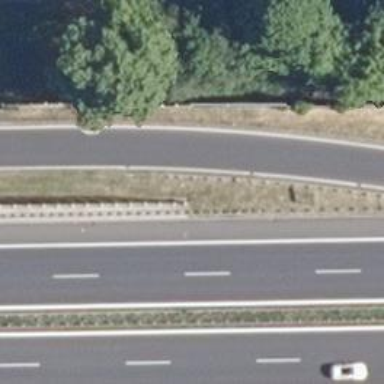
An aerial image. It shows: Trunk link highway.